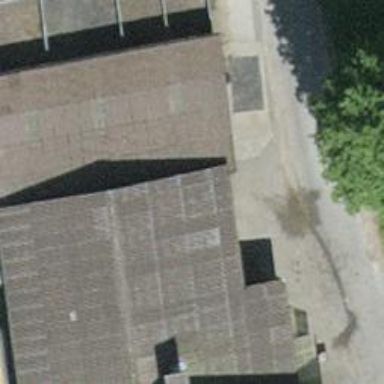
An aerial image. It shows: Farm auxiliary building.